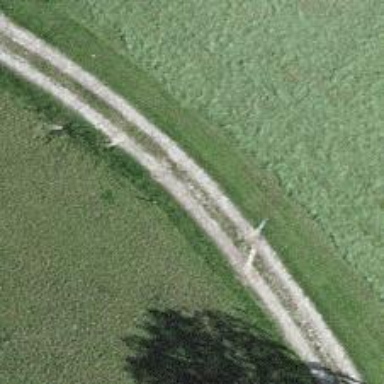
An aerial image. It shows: Unpaved track with grade2 tracktype.